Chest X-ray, AP view. Patient: 40 years old, sex M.
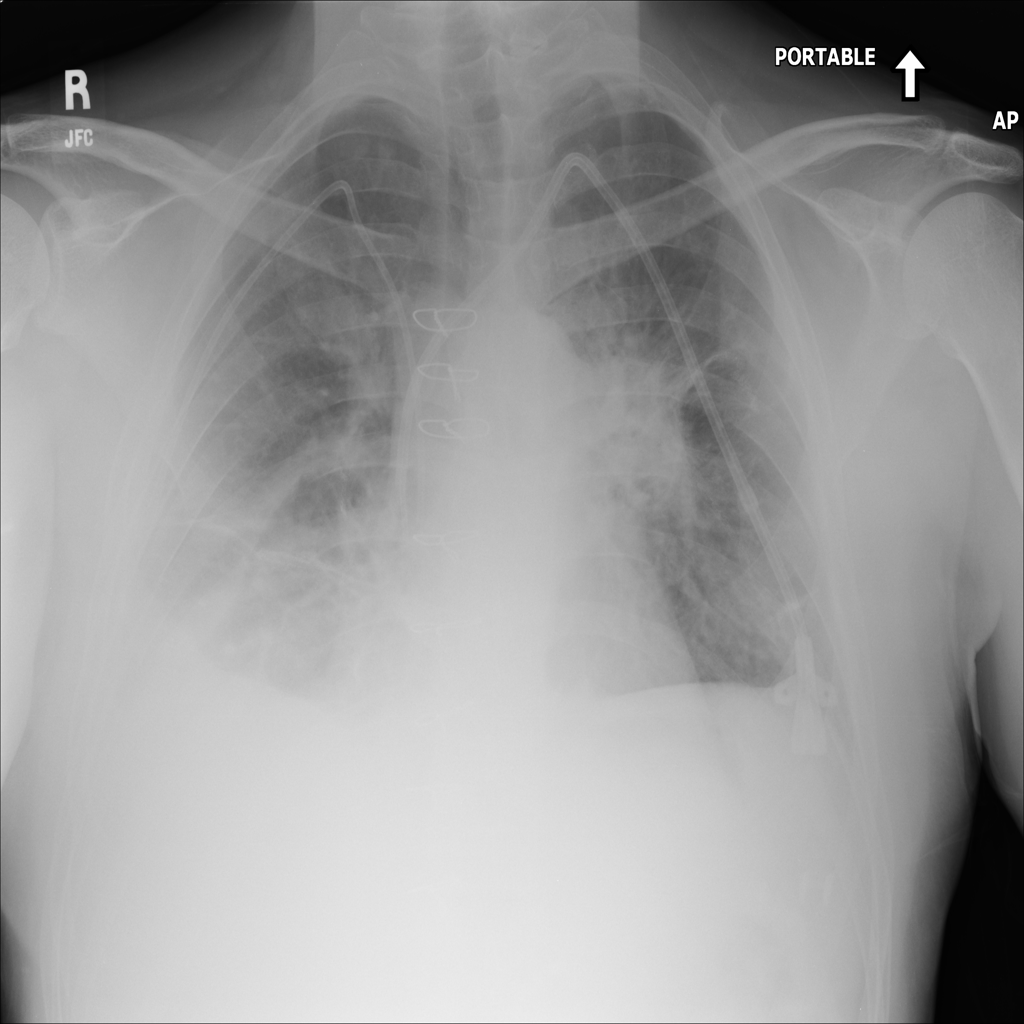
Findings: Atelectasis